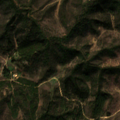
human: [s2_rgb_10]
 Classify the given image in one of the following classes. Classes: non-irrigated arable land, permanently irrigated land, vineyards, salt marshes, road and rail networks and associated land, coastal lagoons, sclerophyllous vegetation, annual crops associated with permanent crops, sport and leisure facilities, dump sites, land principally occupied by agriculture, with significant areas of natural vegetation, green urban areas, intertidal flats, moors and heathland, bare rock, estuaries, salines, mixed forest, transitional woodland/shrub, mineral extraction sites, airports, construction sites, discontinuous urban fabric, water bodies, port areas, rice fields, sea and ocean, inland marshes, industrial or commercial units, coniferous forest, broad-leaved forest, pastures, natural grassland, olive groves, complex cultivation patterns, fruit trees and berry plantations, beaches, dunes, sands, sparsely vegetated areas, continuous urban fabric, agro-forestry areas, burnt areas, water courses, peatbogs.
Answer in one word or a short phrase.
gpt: sclerophyllous vegetation, transitional woodland/shrub